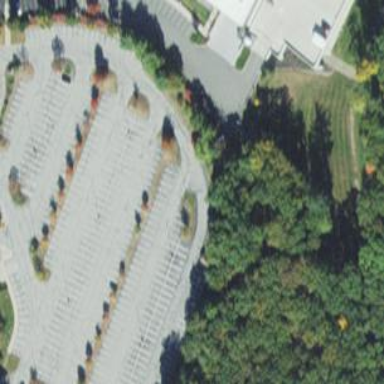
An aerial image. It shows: Parking area with surface.